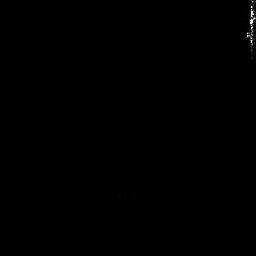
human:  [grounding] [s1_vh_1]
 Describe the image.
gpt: In the satellite image, there is  <ref>1 small ship </ref> <box>[[95, 0, 98, 16, 0]]</box> located at top right.